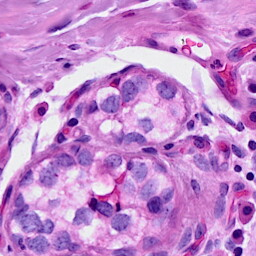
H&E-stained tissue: Breast